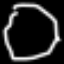
Label: octagon